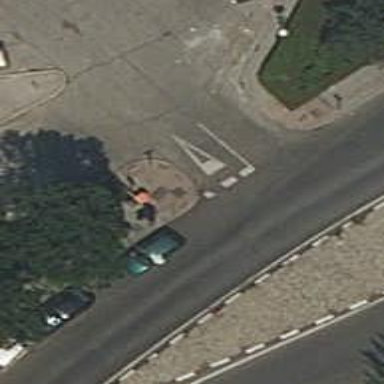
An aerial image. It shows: Kerb barrier.